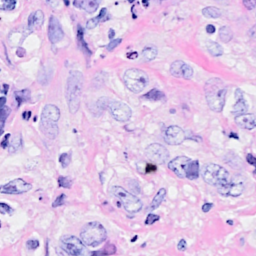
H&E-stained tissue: Breast